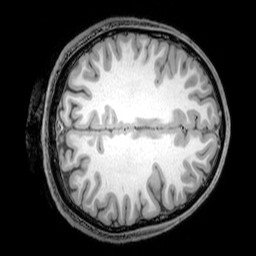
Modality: T1w
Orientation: axial
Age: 23
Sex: male
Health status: healthy
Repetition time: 0.081 s
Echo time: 0.037 s